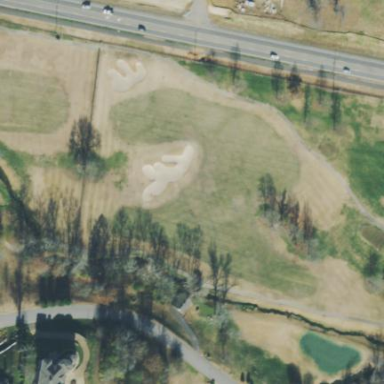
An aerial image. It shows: Golf fairway surrounded by grass.